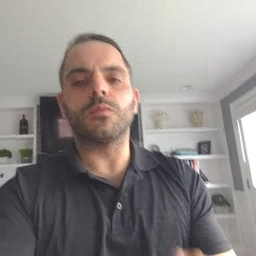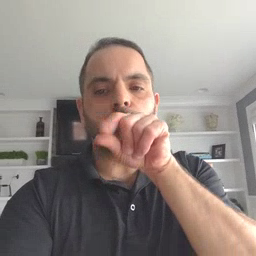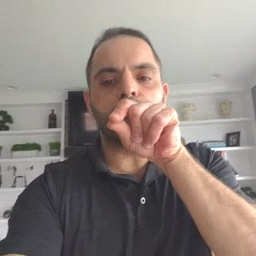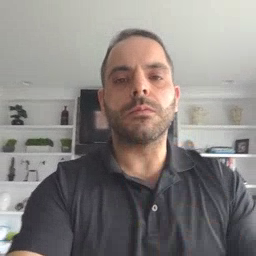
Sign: goose